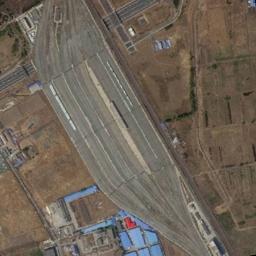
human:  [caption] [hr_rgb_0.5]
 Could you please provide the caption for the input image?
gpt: There is a fully equipped railway station in the suburbs .

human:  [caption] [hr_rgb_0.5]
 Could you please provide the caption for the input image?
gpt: The railway station with lots of railways is surrounded by some fields and blue makeshift houses .

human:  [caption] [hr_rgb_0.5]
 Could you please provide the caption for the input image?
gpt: The railway station is next to the farmland and buildings .

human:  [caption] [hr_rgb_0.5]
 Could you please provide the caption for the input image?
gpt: There are several buildings beside the railway station .

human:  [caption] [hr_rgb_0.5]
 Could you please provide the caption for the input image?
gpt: There are brown bare land around the railway station .